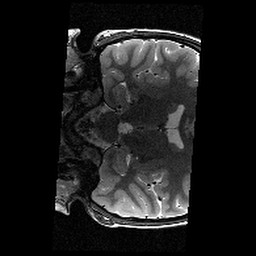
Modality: T2w
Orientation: coronal
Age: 13
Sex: female
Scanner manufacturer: siemens
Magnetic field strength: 3 T
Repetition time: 9.23 s
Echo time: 0.067 s